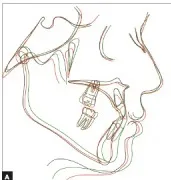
A) Superimposition on anterior cranial base at sella.
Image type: radiology (x_ray)